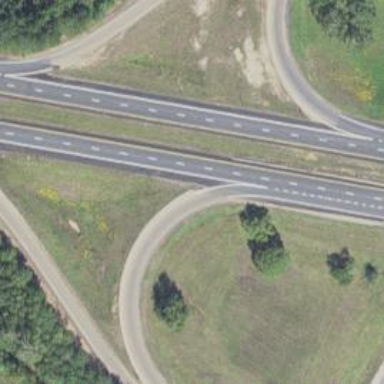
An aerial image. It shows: Primary link highway.